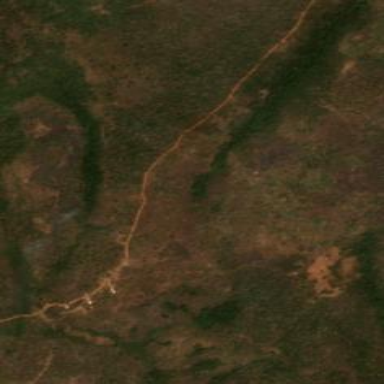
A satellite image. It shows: Forest area.